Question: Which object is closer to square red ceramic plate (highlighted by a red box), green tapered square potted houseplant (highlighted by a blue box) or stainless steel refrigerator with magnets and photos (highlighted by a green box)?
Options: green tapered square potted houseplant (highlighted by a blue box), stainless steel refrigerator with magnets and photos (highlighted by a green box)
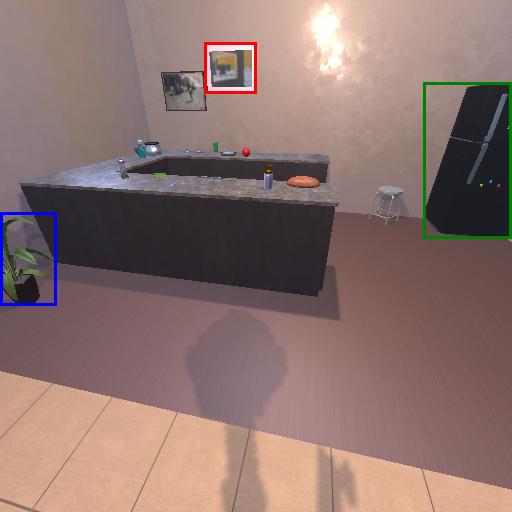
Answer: green tapered square potted houseplant (highlighted by a blue box)